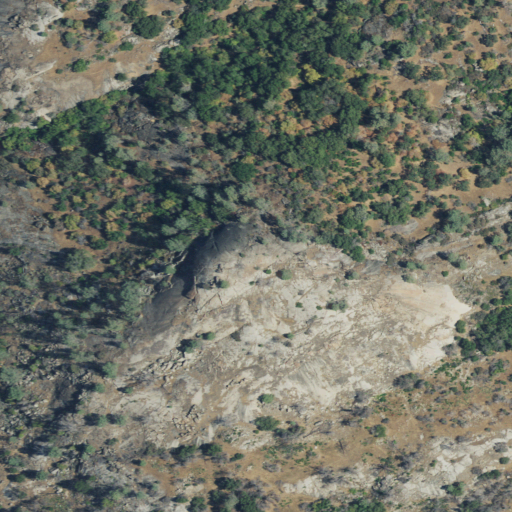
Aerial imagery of mountain in California named Bald Rock containing shrub, evergreen forest, and mixed forest